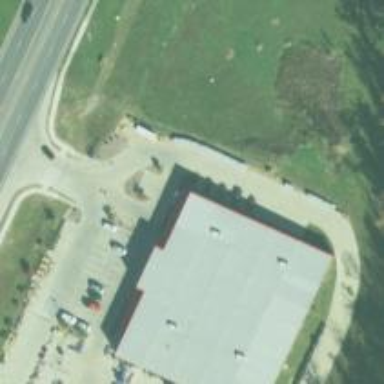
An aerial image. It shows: Country store within building.